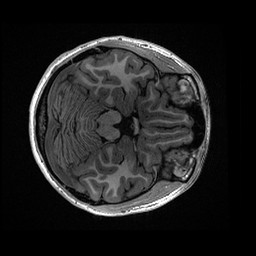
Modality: T1w
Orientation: axial
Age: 20
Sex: female
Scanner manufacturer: ge
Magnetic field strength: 3 T
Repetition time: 0.006952 s
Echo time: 0.00292 s